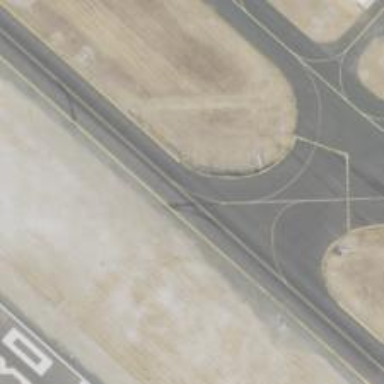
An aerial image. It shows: Asphalt taxiway at the airport.